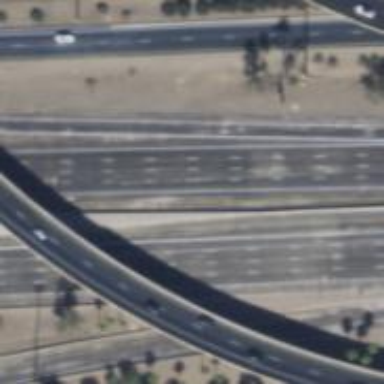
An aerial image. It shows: Motorway link.